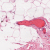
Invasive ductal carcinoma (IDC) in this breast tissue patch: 0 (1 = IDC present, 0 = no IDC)